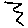
Label: zigzag